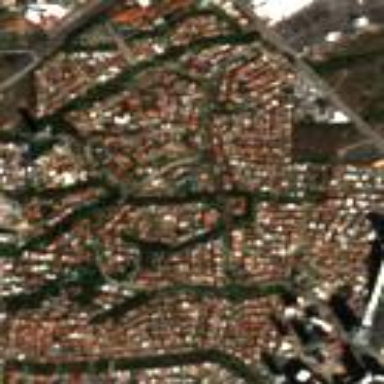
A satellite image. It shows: Gated residential area.